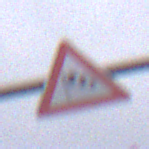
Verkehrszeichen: SeitenwindVonLinks
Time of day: Midday
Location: Outdoor (Urban)
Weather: Overcast
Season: NotSpecified
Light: Natural